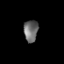
Tissue: prostate
Cell type: NK cells
Senescence score: 0.3463
Nuclear area (px): 304
Mean DAPI intensity: 108.109